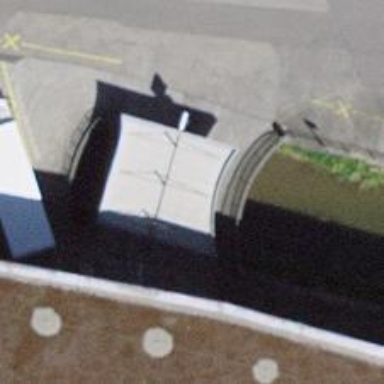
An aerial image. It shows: Lift gate barrier.